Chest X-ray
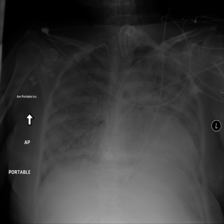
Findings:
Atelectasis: negative
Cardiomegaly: positive
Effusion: negative
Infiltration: negative
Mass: negative
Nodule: negative
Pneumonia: negative
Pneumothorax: negative
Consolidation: negative
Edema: positive
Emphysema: negative
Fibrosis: negative
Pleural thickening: negative
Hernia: negative